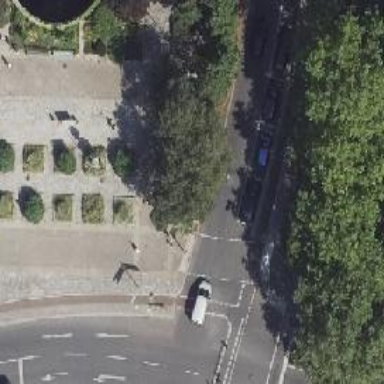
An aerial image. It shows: Secondary link road with asphalt surface. There is cycle track on the right side and parking lane on the right side as well.